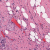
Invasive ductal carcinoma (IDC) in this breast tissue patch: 1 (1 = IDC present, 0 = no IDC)